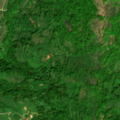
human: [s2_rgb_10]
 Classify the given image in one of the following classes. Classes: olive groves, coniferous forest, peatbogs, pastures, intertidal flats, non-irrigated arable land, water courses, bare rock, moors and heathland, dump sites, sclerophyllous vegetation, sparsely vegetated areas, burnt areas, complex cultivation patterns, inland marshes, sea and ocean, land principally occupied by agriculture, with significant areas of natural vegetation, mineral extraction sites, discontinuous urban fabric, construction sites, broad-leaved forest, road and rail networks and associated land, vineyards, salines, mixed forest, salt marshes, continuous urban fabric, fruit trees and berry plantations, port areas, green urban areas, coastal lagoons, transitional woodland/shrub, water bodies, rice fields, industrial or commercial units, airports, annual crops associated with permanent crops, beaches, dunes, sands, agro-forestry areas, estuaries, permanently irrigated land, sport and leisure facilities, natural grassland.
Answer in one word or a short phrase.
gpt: complex cultivation patterns, broad-leaved forest, natural grassland, transitional woodland/shrub